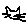
Label: cat